Question: I have only used Netbeans to compile to this point. Now I have a complex project and though I have gotten compilation with errors, I don't know how to include the 'gbl' package (lack of which led to many errors). Here's what I tried, among quite a few others:
'C:\Users\Dov\Google Drive\NetBeansProjects\WordyHelperton>'{COMMAND PROMPT}
'javac -classpath src\masterwords;src\gbl src\masterwords\*.java'
and
'javac -classpath src\masterwords;src\gbl src\*\*.java'
and
'javac -classpath src\masterwords;src\gbl -sourcepath src\*\*.java'
Here's the Netbeans directory structure:

Here's path to project:
'C:\Users\Dov\Google Drive\NetBeansProjects\WordyHelperton'
It's only critical to include 'gbl' and 'masterwords' packages, but I need 'masterwords.res\dictionary', if possible.
(Here's path to it:
'C:\Users\Dov\Google Drive\NetBeansProjects\WordyHelperton\src\masterwords\res')
Can I get a command line from someone, please?
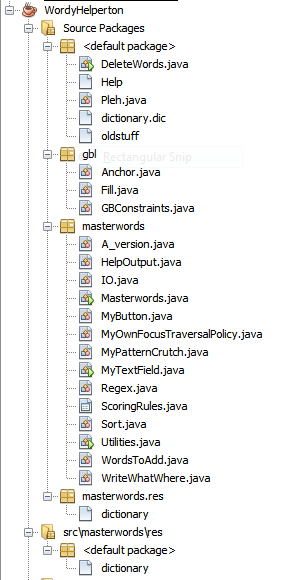
Answer: First go to your src folder, then you can do:
'''
javac -classpath masterwords\*.java gbl\*.java
'''
Since you kept adding "src" to your classpath declaration, javac was looking for classes in a package like this:
'''
src.masterwords.SomeClass
'''